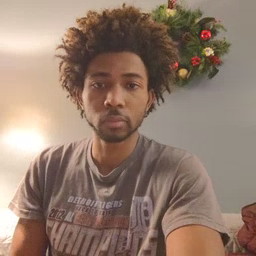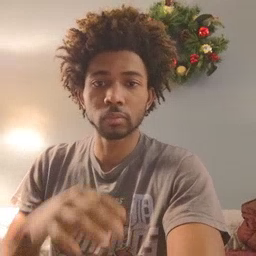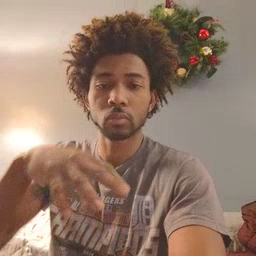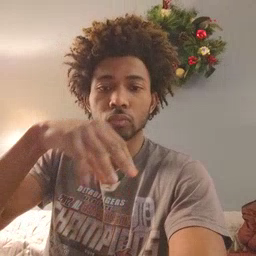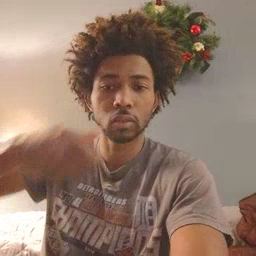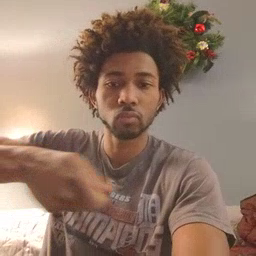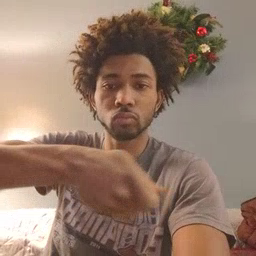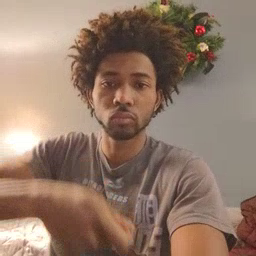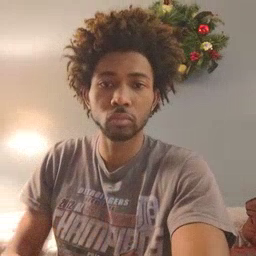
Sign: vacuum